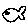
Label: fish